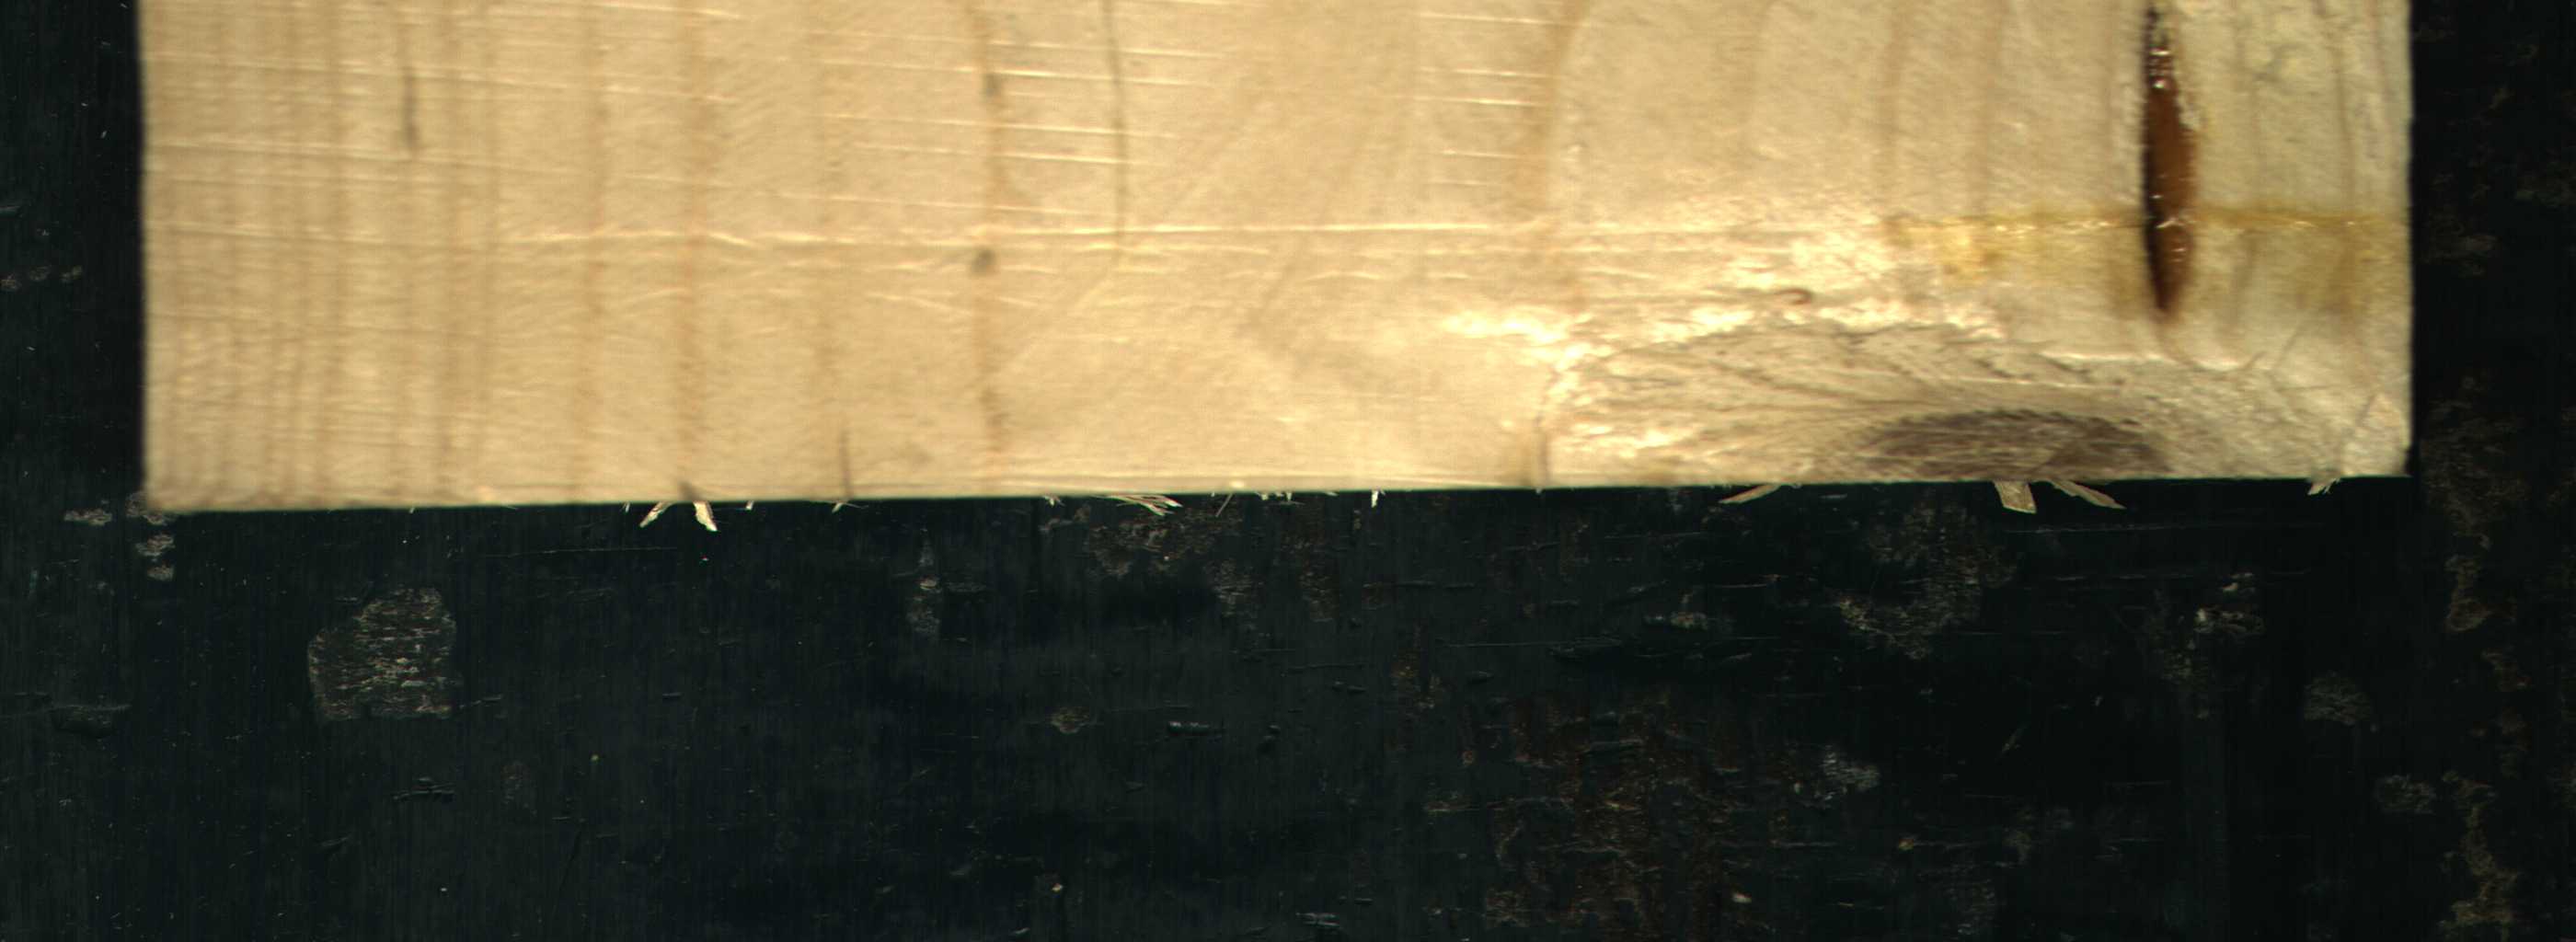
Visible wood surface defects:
resin
Live_Knot